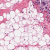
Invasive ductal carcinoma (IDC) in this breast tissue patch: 0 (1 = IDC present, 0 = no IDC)